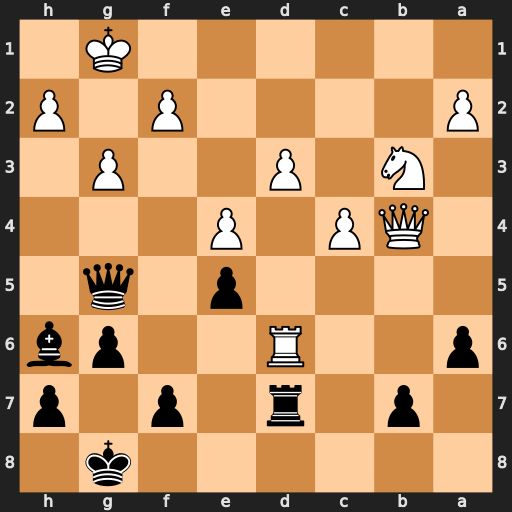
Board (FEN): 6k1/1p1r1p1p/p2R2pb/4p1q1/1QP1P3/1N1P2P1/P4P1P/6K1
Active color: b
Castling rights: -
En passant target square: -
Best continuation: Bf8 Rxd7 Bxb4